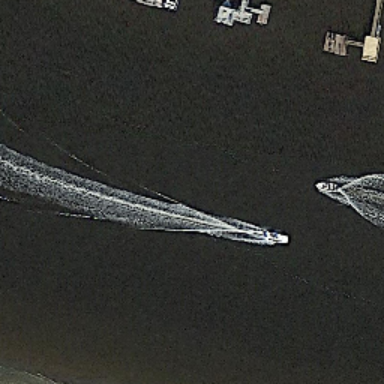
Two boats crossed the river .